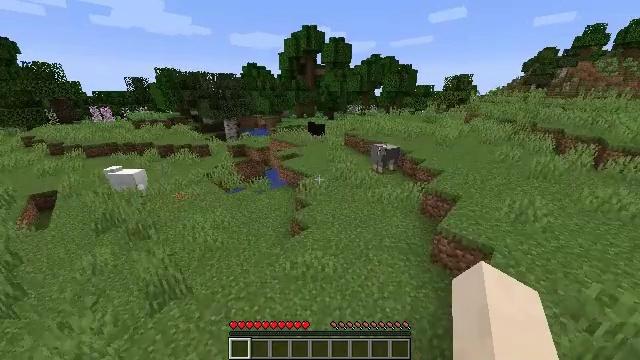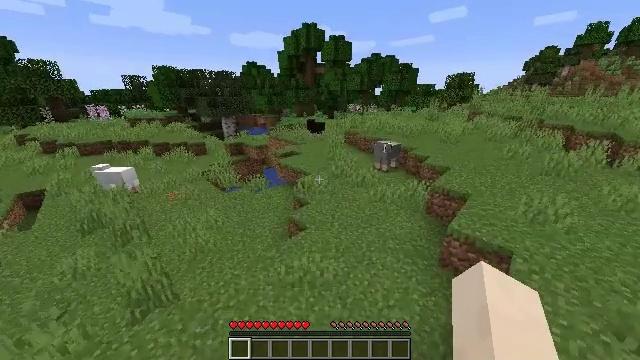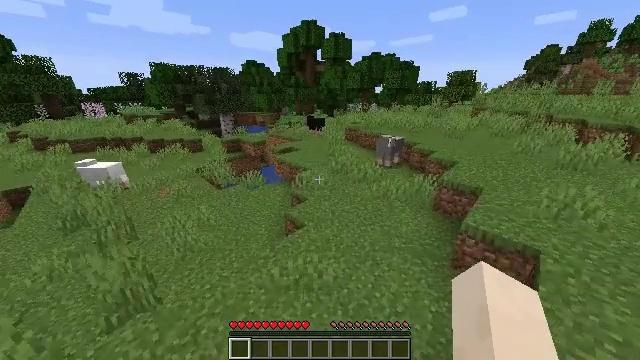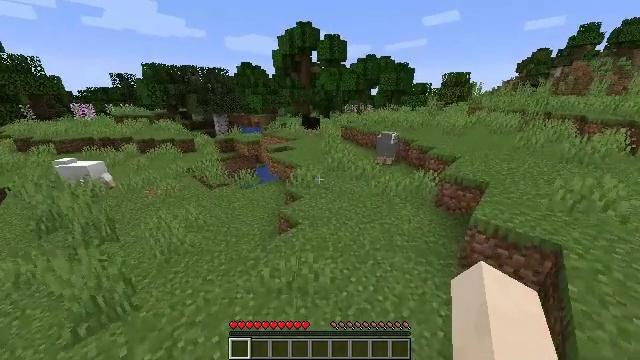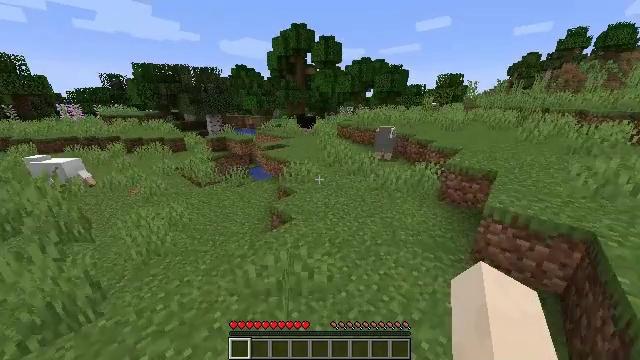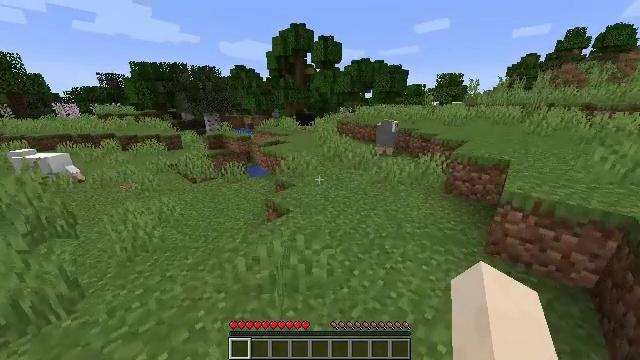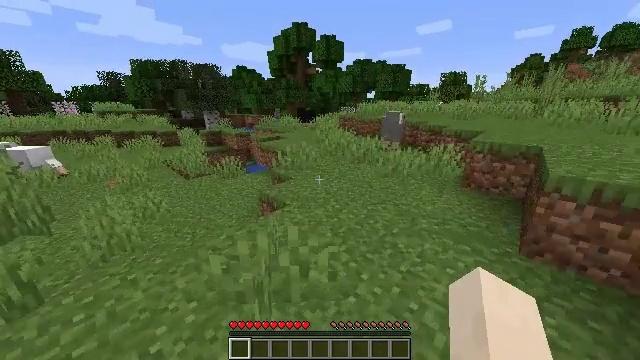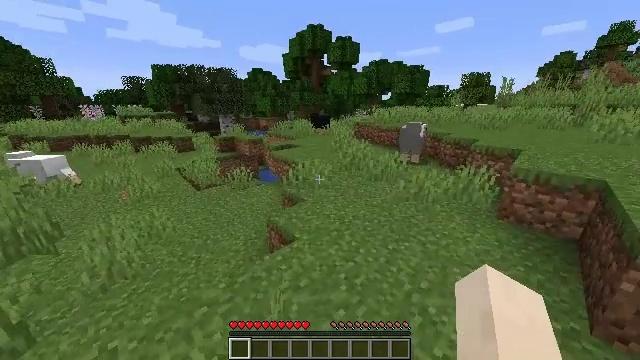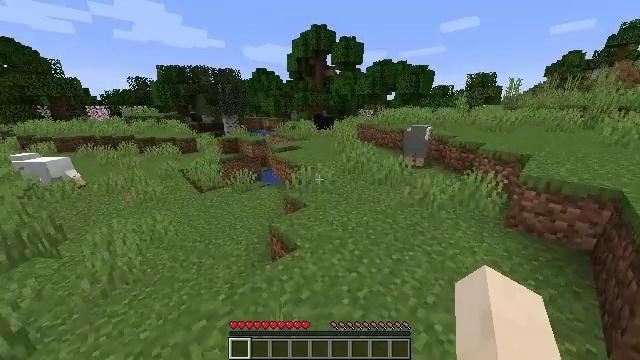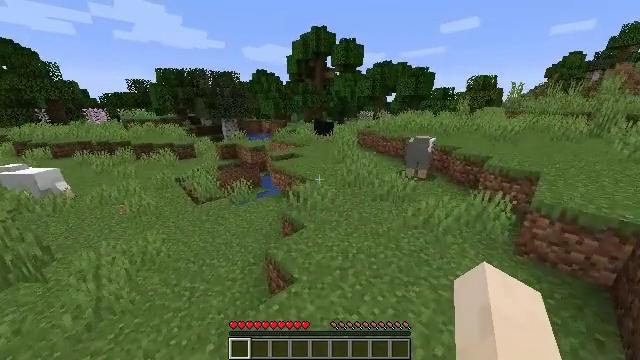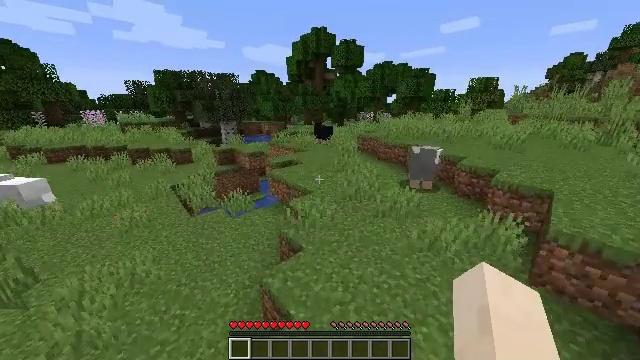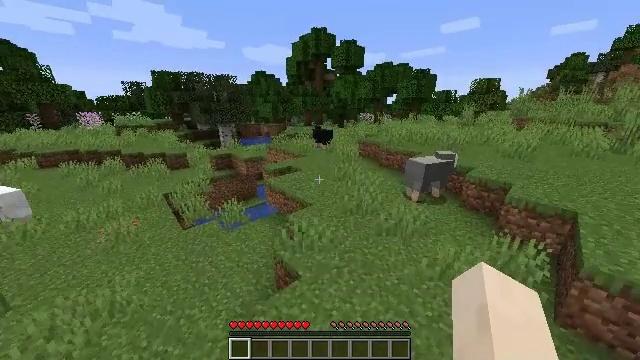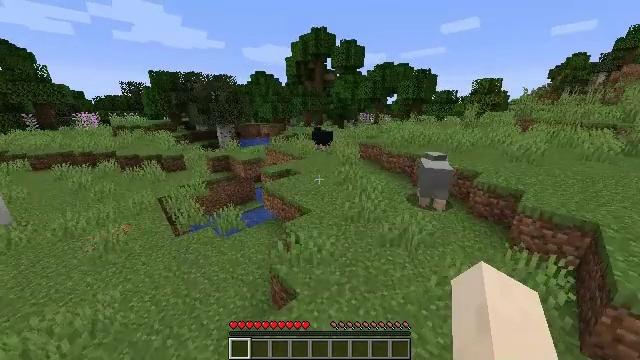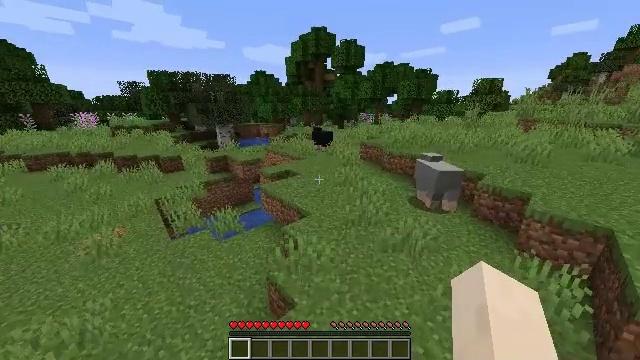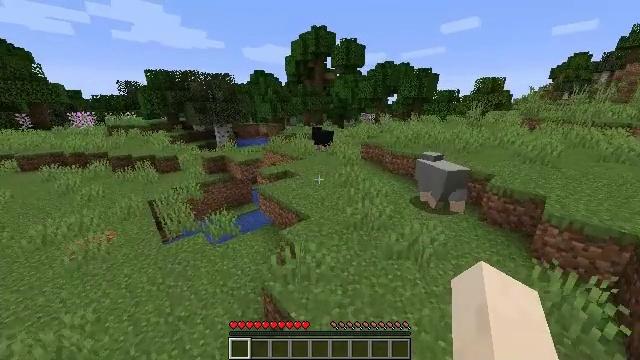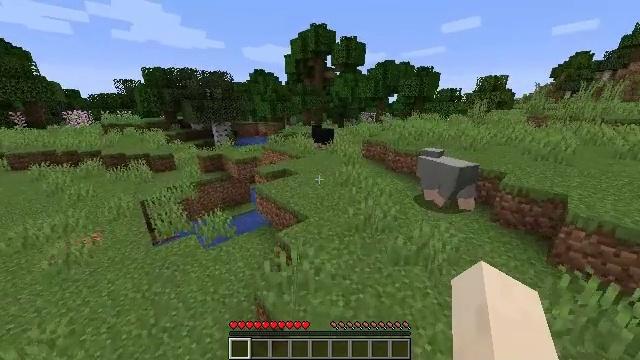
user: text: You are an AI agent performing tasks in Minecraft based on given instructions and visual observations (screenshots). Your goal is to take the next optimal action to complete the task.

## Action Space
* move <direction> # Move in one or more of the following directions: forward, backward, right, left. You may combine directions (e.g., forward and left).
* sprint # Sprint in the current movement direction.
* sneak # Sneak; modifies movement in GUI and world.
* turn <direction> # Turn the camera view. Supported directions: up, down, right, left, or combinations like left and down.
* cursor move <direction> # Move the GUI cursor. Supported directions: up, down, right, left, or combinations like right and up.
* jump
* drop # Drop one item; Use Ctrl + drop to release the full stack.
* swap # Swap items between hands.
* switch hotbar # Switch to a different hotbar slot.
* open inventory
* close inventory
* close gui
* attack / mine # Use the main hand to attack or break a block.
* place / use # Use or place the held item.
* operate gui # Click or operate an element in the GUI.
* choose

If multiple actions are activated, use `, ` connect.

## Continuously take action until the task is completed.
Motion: motion action
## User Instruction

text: Pick up the lilac.
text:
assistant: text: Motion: move forward, sprint, attack / mine, jump
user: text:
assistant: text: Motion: move forward, sprint, attack / mine, jump
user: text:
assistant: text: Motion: move forward, sprint, turn right, attack / mine, jump
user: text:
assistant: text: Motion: move forward, sprint, turn right, attack / mine, jump
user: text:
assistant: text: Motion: move forward, sprint, attack / mine, jump
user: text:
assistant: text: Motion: move forward, sprint, attack / mine, jump
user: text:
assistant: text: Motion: move forward, sprint, turn left, attack / mine, jump
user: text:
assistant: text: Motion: move forward, sprint, attack / mine, jump
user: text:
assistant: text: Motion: move forward, sprint, attack / mine, jump
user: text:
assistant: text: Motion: move forward, attack / mine, jump
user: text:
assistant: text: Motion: move forward, attack / mine
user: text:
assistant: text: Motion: move forward, attack / mine
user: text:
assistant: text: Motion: move forward, attack / mine
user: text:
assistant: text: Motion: move forward, attack / mine
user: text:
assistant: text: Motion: attack / mine
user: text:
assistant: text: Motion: attack / mine
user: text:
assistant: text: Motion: attack / mine
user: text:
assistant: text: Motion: attack / mine
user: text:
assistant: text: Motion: attack / mine
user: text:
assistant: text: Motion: attack / mine
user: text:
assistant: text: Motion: attack / mine
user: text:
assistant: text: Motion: attack / mine
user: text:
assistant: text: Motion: attack / mine
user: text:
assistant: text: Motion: attack / mine
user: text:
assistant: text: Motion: attack / mine
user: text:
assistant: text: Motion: attack / mine
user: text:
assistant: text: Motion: attack / mine
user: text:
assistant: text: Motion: move right, attack / mine
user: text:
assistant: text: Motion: move right, attack / mine
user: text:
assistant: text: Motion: move forward and move right, attack / mine